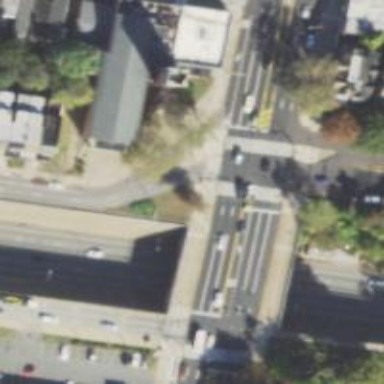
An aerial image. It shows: Zebra crossing on the road.